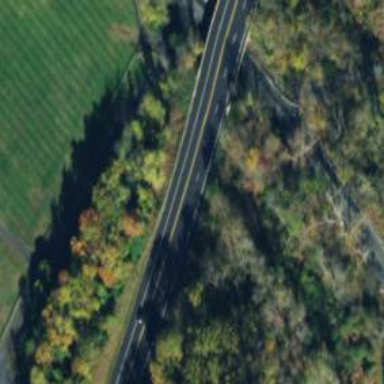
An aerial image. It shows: Expressway with asphalt surface classified as trunk highway.